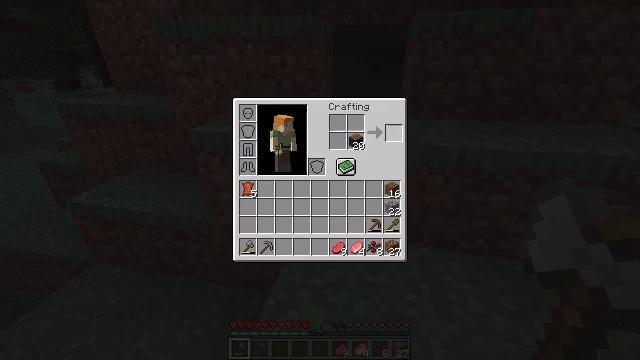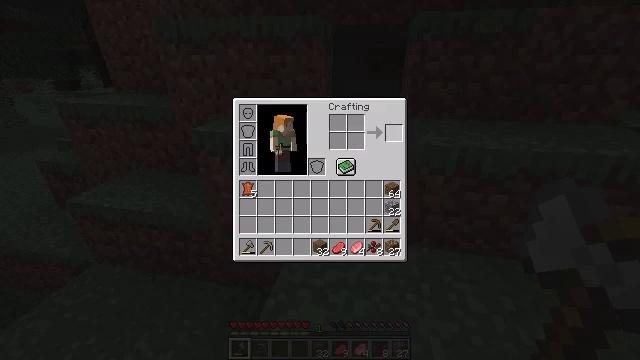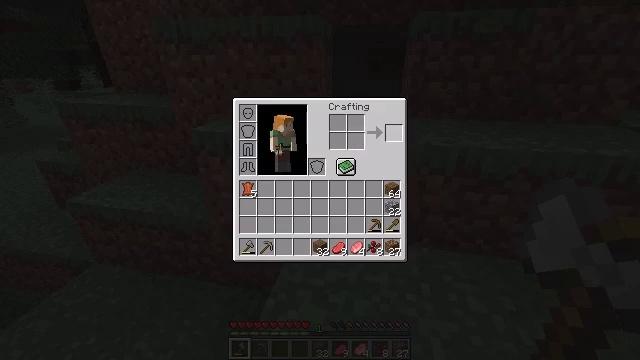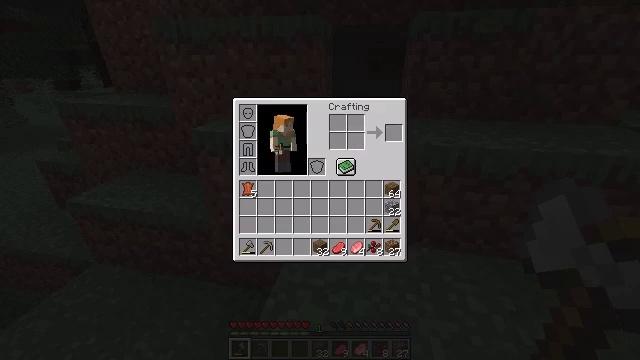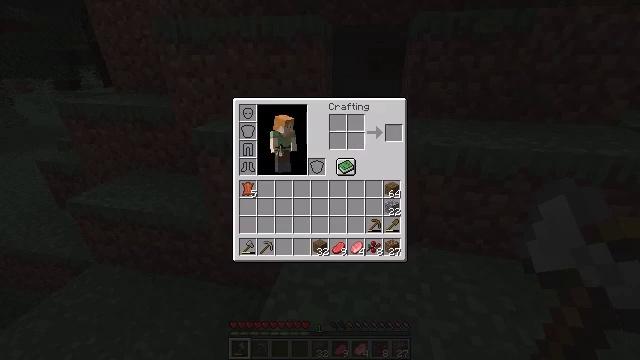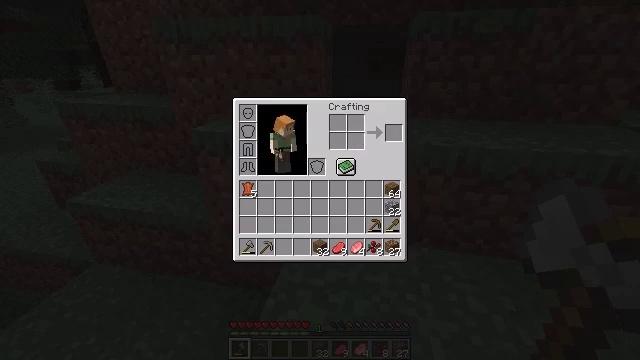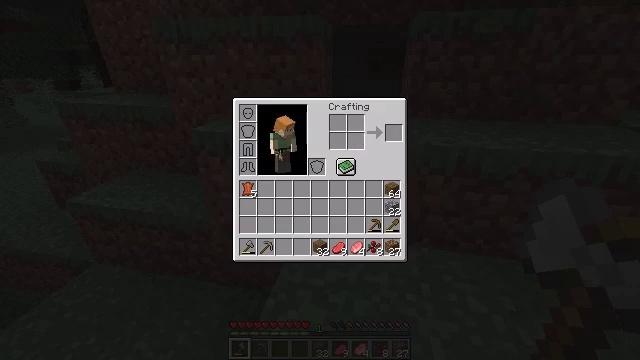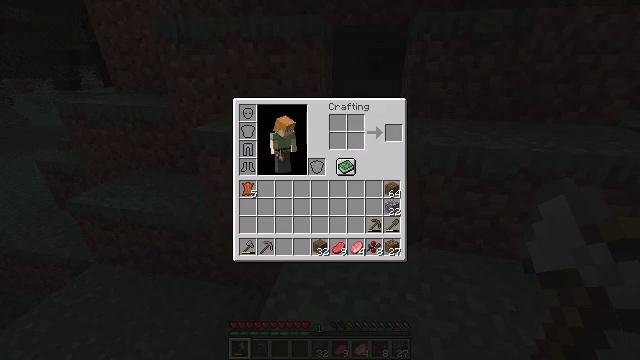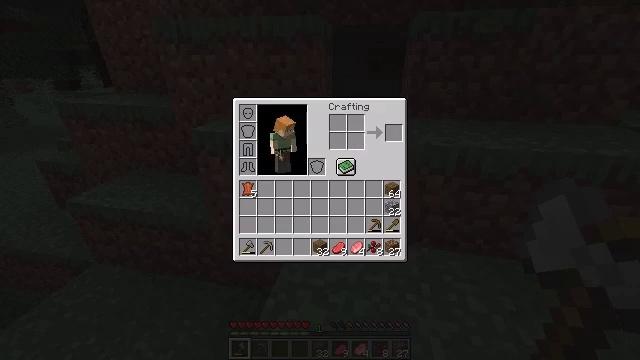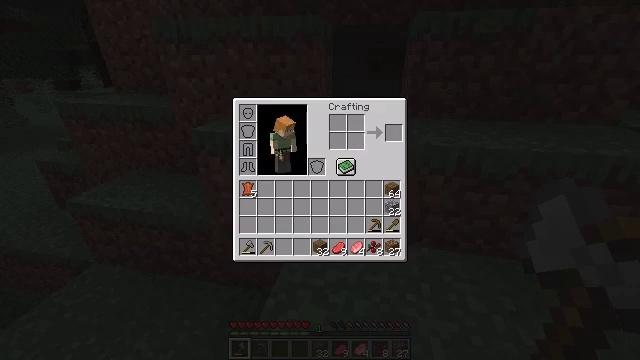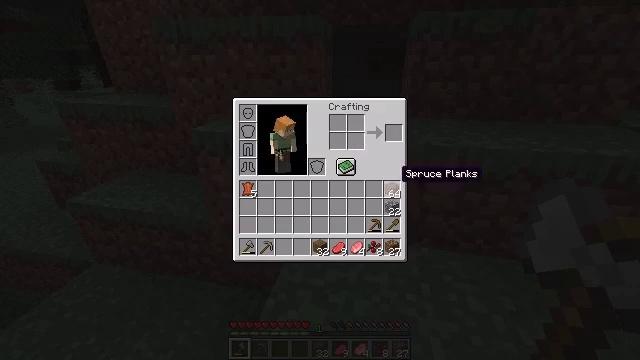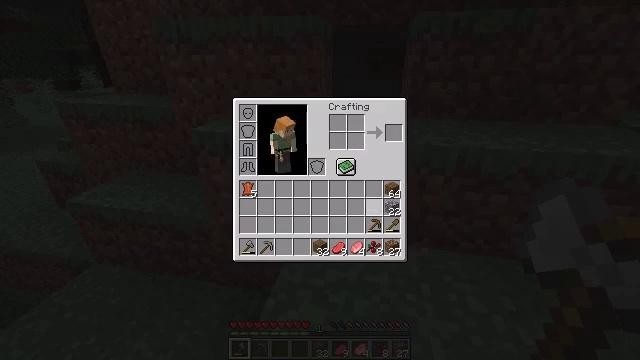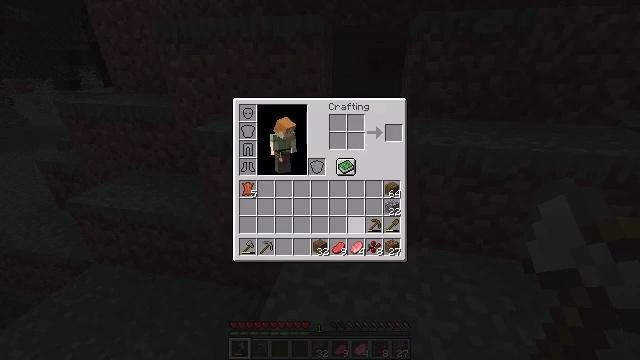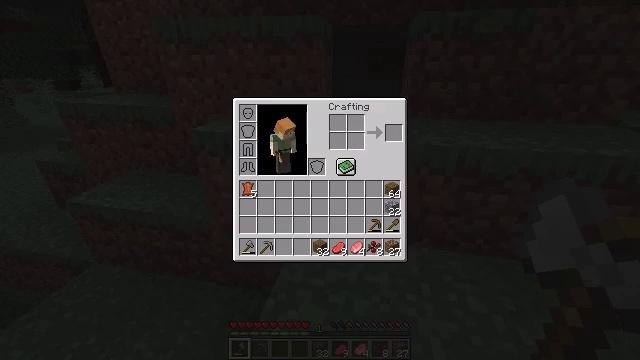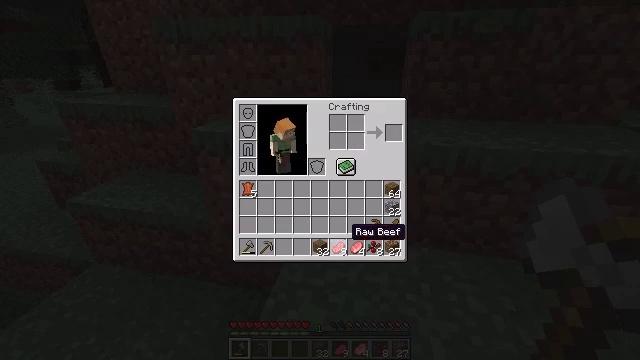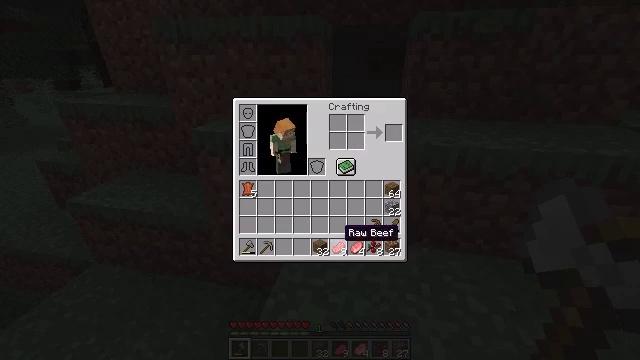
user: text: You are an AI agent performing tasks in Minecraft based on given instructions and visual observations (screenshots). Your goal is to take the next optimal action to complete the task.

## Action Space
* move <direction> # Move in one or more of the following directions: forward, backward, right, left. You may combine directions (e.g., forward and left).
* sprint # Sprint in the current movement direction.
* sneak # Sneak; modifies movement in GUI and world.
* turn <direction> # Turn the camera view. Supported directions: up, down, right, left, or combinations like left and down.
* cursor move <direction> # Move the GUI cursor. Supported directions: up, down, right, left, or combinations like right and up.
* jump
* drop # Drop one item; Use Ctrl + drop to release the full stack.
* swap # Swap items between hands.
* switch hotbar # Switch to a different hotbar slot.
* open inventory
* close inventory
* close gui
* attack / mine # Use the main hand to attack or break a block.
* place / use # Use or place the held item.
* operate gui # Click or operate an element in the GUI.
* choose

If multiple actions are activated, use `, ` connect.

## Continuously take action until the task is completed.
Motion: motion action
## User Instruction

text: Put spruce planks in the crafting grid to craft a spruce door.
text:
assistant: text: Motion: sneak, open gui
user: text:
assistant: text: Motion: sneak
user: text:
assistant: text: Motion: sneak, cursor move down
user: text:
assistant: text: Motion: sneak, cursor move down
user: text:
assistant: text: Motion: sneak, cursor move down
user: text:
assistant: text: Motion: sneak
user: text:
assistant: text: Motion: sneak
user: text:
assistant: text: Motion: sneak
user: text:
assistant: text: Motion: no_op
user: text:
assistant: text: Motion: no_op
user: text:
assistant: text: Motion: cursor move left and down
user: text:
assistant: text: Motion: cursor move left and down
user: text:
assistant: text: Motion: cursor move left and down
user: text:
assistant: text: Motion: no_op
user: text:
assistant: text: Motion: cursor move left
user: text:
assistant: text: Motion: cursor move left
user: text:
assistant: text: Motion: no_op
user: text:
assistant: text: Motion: no_op
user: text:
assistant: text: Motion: no_op
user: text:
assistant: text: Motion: no_op
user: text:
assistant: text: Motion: close gui
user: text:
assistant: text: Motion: open inventory
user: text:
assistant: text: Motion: move forward
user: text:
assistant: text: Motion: move forward, turn right
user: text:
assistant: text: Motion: move forward
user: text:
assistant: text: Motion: move forward
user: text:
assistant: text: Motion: move forward
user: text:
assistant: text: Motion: move forward
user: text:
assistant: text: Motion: move forward
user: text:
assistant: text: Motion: move forward